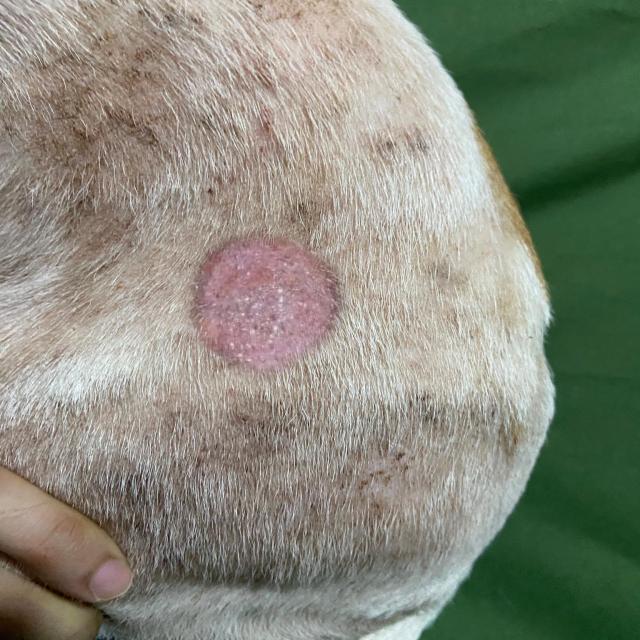
Canine ringworm (Dermatophytosis) — fungal infection caused by Microsporum or Trichophyton. Presents with circular alopecia, scaling, crusting, and broken hairs.